Question: Years ago, I added an edit control to the toolbar in my application following directions similar to these:
<URL>
Similar directions can be found in many articles, so I think the procedure is fairly common. Until a few years ago, this worked fine, and the result was as shown in the article. However, I believe the move to XP changed the appearance of buttons in the toolbar, and instead I now see this in my application:

It seems as though the original instructions worked only because controls prior to the change occupied the entire height of the toolbar, so the edit control obstructed the separator behind it.
Ideally, I think the underlying separator should be made invisible. However, this doesn't seem to be handled explicitly in any of the articles I've found, and I'm not quite sure myself how to prevent the separator from being drawn.
Any help would be greatly appreciated. Thanks!
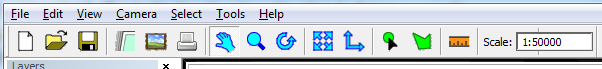
Answer: If you follow that article on codeproject exactly, you have probably modified the place holder into a separator from a button. This is why the separator line shown thru when the height of the button image is bigger than the height of the combo box.
If you keep the place holder as an empty button, you will not have such problem. A series of several place holder buttons may be needed in cascaded formation for a really useful length for the combobox.
This technique is demonstrated as follows:
'''
// standard creation of the toolbar in CMainFrame::OnCreate
if (!m_wndToolBar.CreateEx(this, TBSTYLE_FLAT, WS_CHILD | WS_VISIBLE | CBRS_TOP
| CBRS_GRIPPER | CBRS_TOOLTIPS | CBRS_FLYBY | CBRS_SIZE_DYNAMIC) ||
!m_wndToolBar.LoadToolBar(IDR_MAINFRAME))
{
TRACE0("Failed to create toolbar
");
return -1; // fail to create
}
// status bar creation .....
// .....
// the place holders are a series of 5 empty toolbar buttons ie: ID_COMBO_1 to ID_COMBO_5
// get index of first combobox place holder
INT nIndex = m_wndToolBar.GetToolBarCtrl().CommandToIndex(ID_COMBO_1);
// get size of first place holder rectangle
CRect rcRect;
m_wndToolBar.GetToolBarCtrl().GetItemRect(nIndex, &rcRect);
INT nWidth = rcRect.Width();
// calculate width of combobox with sum of all place holder (5 in total)
nWidth = nWidth * 5;
rcRect.top = 5; // top of combo box
rcRect.bottom = rcRect.top + 250; // drop height
rcRect.right = rcRect.left + nWidth;
// create the combobox to sit above the place holders
if(!m_comboBox.Create(CBS_DROPDOWNLIST | CBS_SORT | WS_VISIBLE |
WS_TABSTOP | WS_VSCROLL, rcRect, &m_wndToolBar, ID_COMBO_1))
{
TRACE(_T("Failed to create combo-box
"));
return FALSE;
}
m_comboBox.AddString("Toolbar Combobox item one");
m_comboBox.AddString("Toolbar Combobox item two");
m_comboBox.AddString("Toolbar Combobox item three");
'''